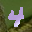
Label: 4